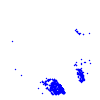
Particle: proton